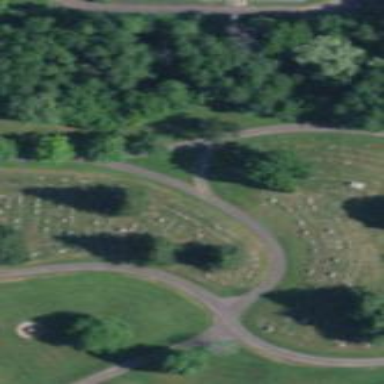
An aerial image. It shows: Sector in the cemetery.